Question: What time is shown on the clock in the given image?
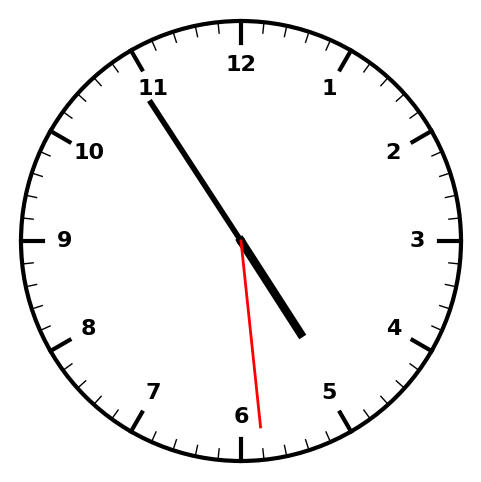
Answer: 04:54:29